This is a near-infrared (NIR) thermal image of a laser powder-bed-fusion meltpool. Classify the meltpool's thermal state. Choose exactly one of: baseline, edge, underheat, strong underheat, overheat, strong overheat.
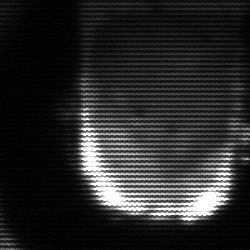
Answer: baseline